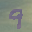
Label: 9